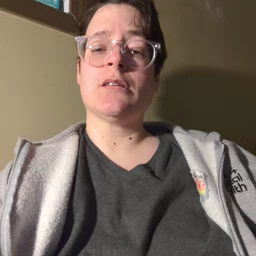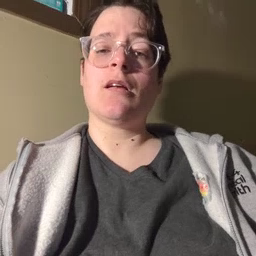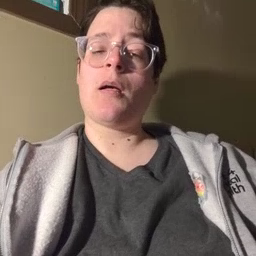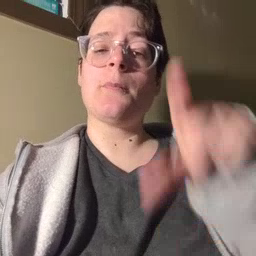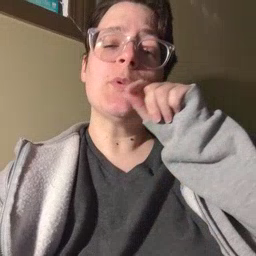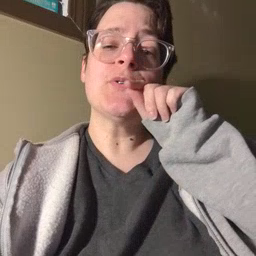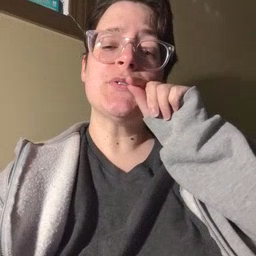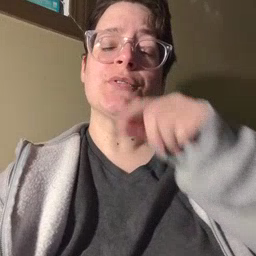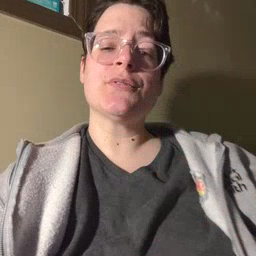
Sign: bird